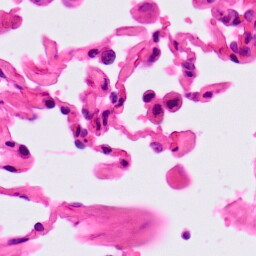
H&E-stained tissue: Lung